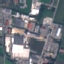
Land use / land cover class: Industrial